Interaction volume radius: 10 \u00c5
Interaction volume height: 15 \u00c5
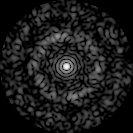
Disorder parameter: 0.829